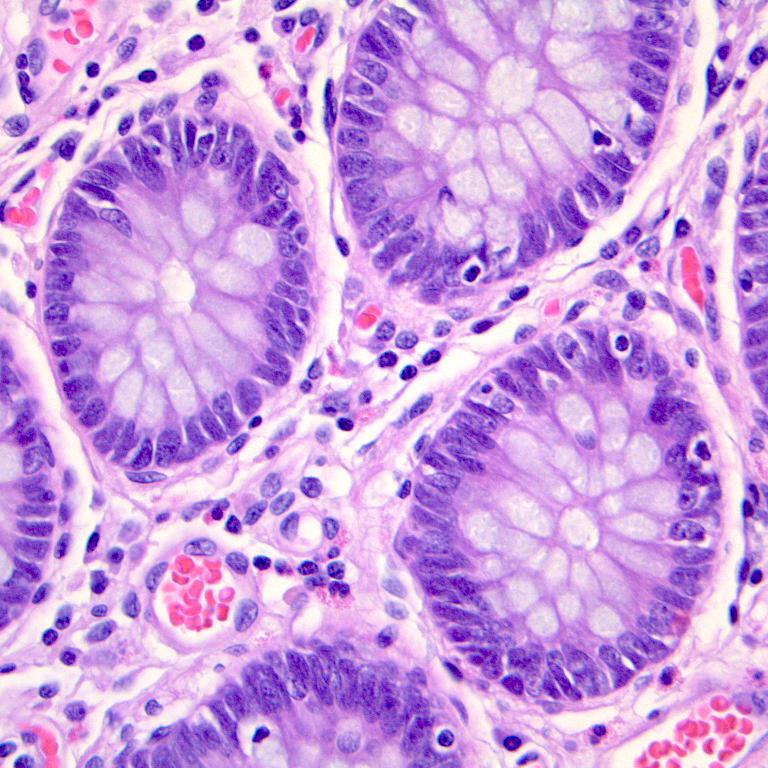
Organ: colon
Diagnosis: benign